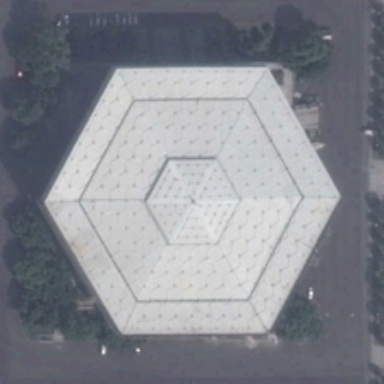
A regular hexagon white building with trees is surrounded by a rectangular loop road .